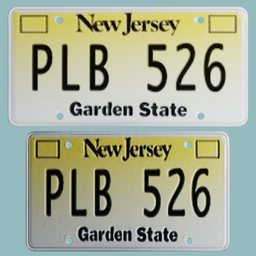
Label: mechanical